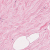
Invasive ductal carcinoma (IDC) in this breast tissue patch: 0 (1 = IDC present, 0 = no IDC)